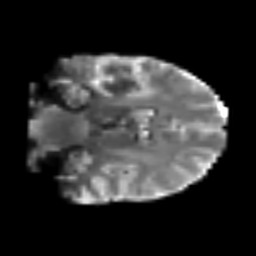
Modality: T2w
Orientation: coronal
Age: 49
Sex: male
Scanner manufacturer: siemens
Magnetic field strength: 3 T
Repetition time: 6.1 s
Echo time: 0.101 s